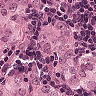
Metastatic tissue present: yes